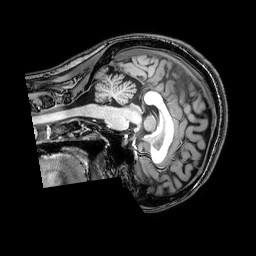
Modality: T1w
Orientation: sagittal
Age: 42
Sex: female
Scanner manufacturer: philips
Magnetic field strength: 3 T
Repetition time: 0.008113 s
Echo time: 0.003709 s